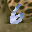
Label: 6